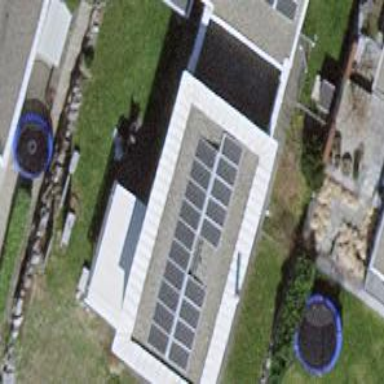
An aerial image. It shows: Solar power generator using photovoltaic method with solar photovoltaic panel types.